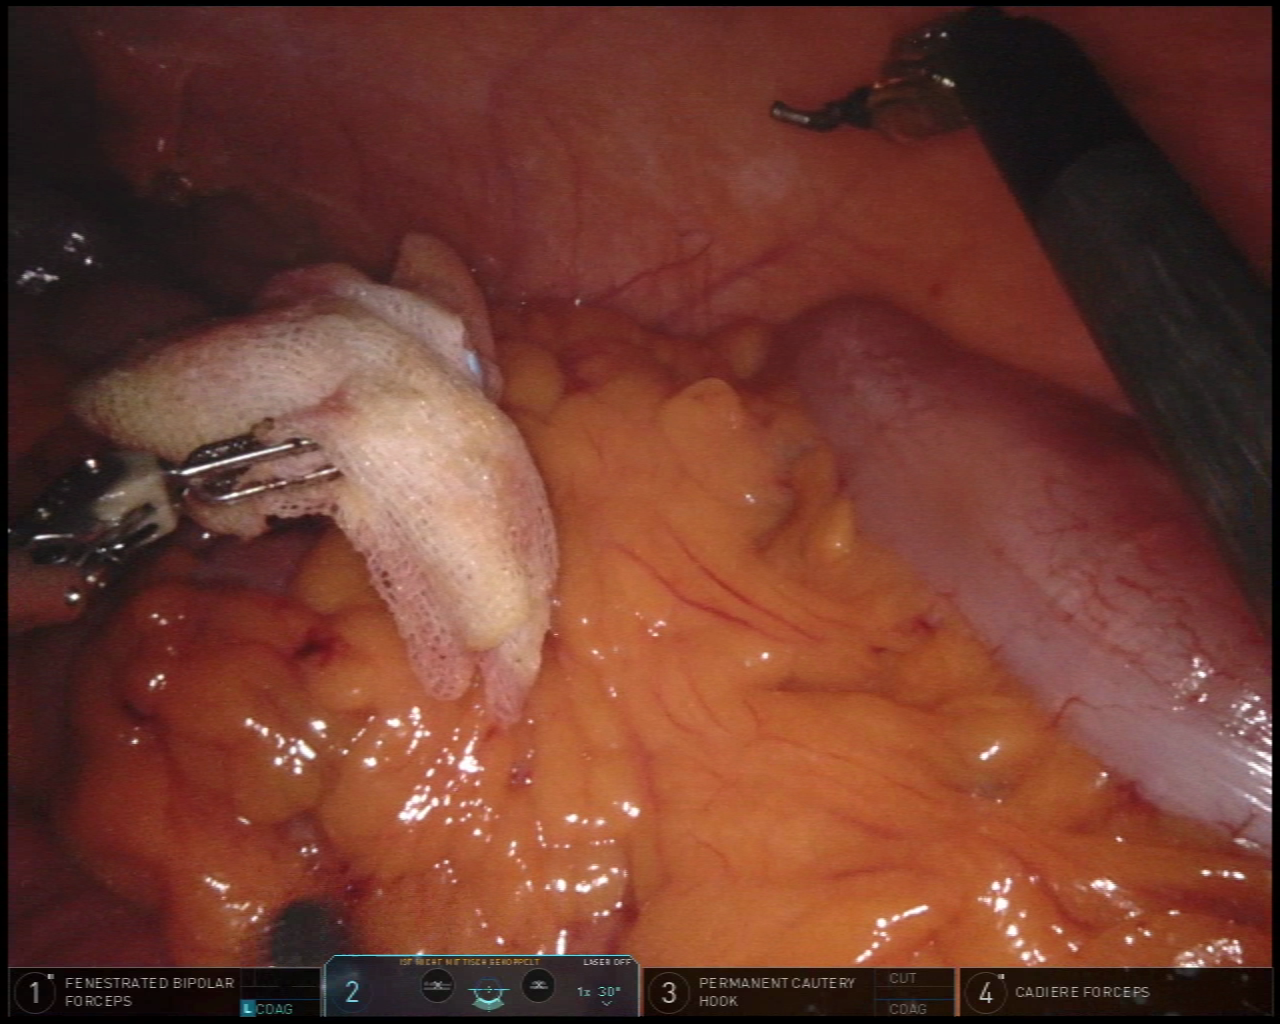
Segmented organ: abdominal_wall
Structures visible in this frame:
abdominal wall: yes
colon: yes
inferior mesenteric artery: no
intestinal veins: no
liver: no
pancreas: no
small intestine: no
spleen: yes
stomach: no
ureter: no
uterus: no
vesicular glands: no